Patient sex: M
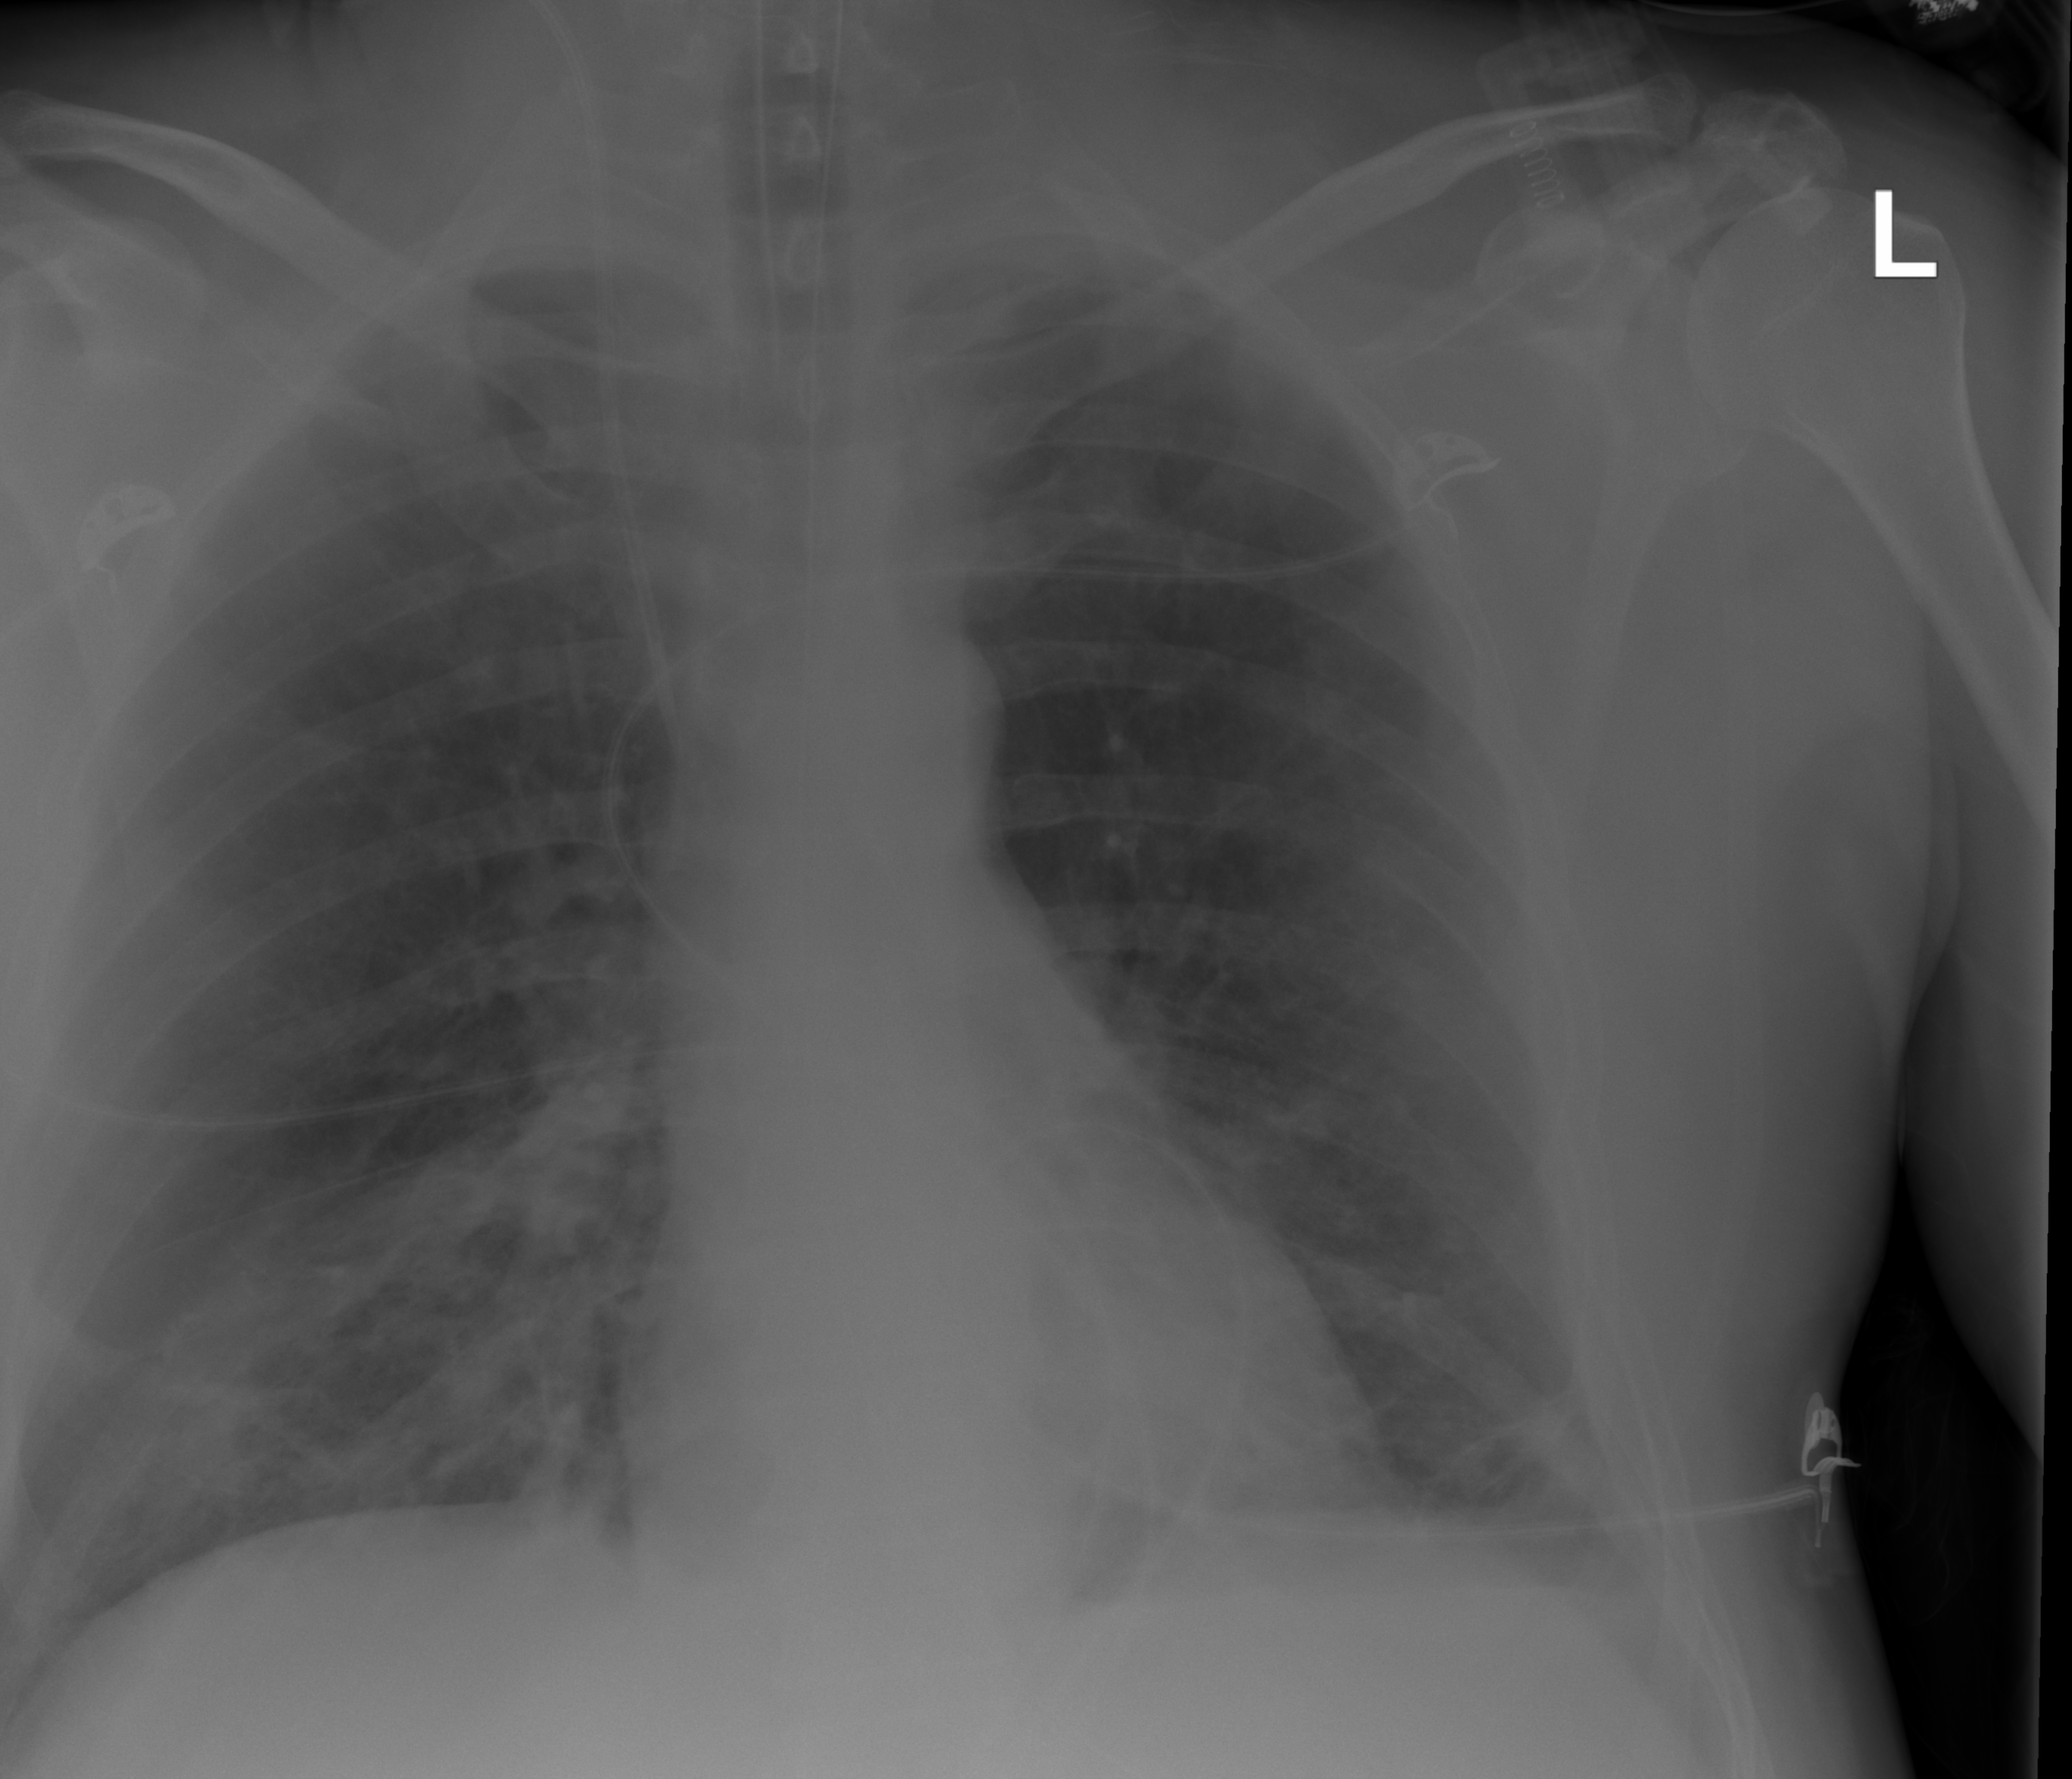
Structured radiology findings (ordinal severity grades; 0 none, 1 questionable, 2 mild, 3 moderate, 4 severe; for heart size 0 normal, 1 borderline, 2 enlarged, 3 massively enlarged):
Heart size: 0
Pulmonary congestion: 0
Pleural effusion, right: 0
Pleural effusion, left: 1
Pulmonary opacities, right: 2
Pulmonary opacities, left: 0
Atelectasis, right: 0
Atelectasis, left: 2